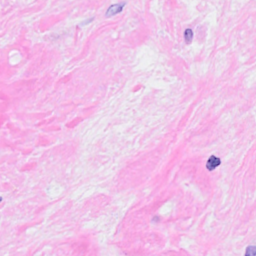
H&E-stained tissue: Breast